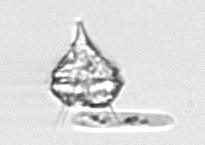
Label: Protoperidinium